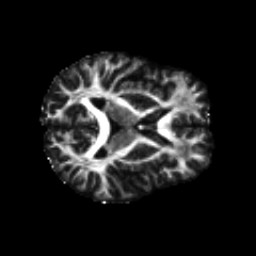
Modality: FA
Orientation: axial
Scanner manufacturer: siemens
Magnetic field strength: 3 T
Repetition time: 4.16 s
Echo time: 0.0806 s